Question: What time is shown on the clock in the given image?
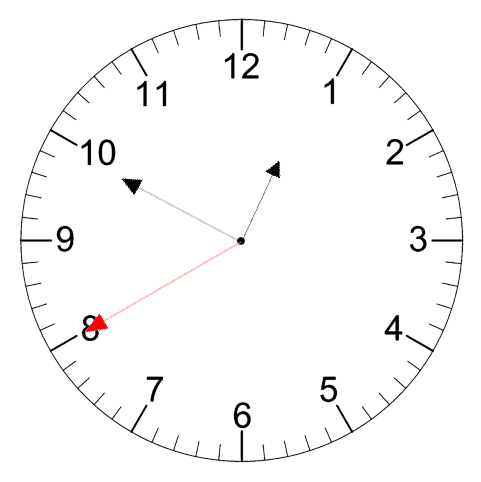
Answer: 12:49:40